Question:
I am trying to represent my HTML/CSS tab like on the picture.
I have already tried lots of things with border-radius without any success.
Do you have any tracks so that I can reproduce my tabs like the picture only with CSS?
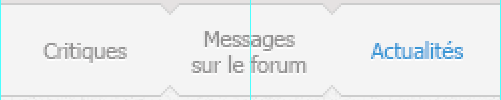
Answer: In order to make the same borders (also inside the triangles) as in the image, you can use pseudo elements and transform rotate :
<URL>
output :

'''
<div>Critiques</div>
<div>Messages sur le forum</div>
<div>Actualites</div>
'''
'''
div{
border-top:1px solid #ccc;
border-bottom:1px solid #ccc;
padding-right:12px;
line-height:50px;
float:left;
width:200px;
position:relative;
z-index:0;
text-align:center;
}
div:after,div:before{
content:'';
position:absolute;
width:10px;
height:10px;
background:#fff;
z-index:999;
-ms-transform: rotate(45deg);
-webkit-transform: rotate(45deg);
transform: rotate(45deg);
}
div:before{
border-right:1px solid #ccc;
border-bottom:1px solid #ccc;
top:0; left:-12px;
-ms-transform-origin:100% 0;
-webkit-transform-origin:100% 0;
transform-origin:100% 0;
}
div:after{
border-left:1px solid #ccc;
border-top:1px solid #ccc;
bottom:0;
right:4px;
-ms-transform-origin:0 100%;
-webkit-transform-origin:0 100%;
transform-origin:0 100%;
}
div:first-child:before, div:last-child:after{
display:none;
}
'''